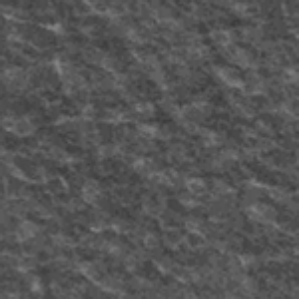
Label: frost